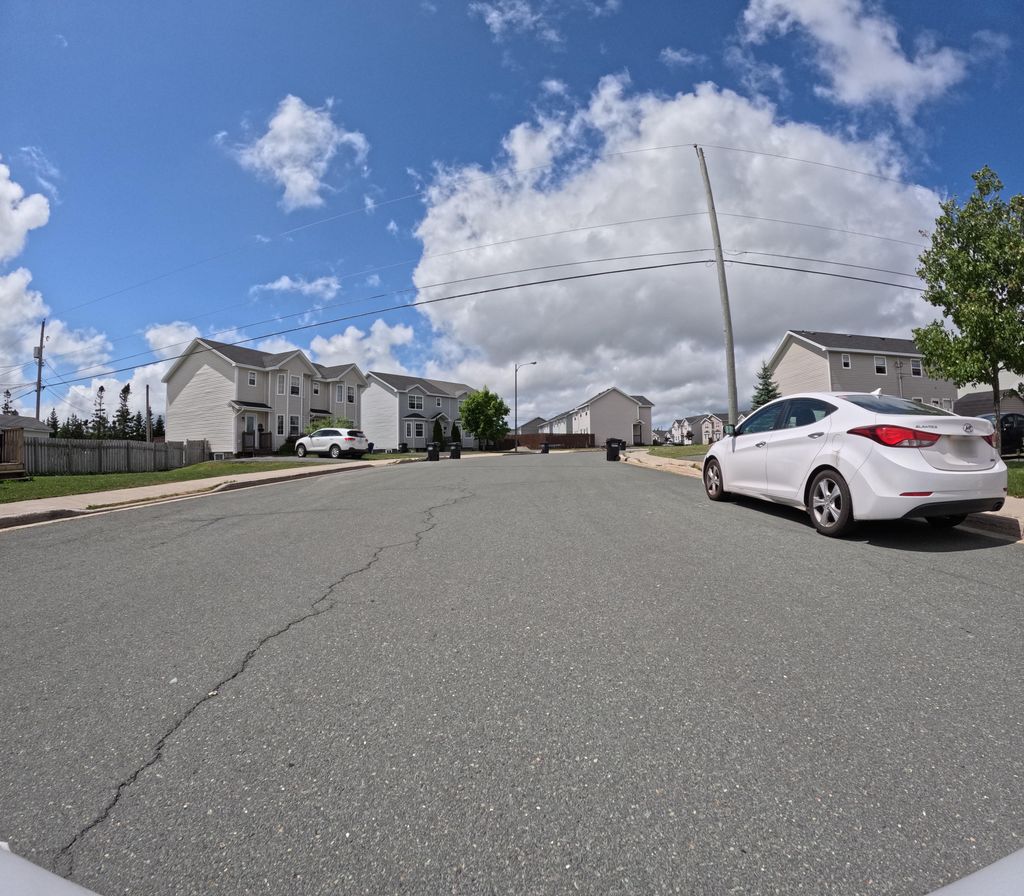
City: st_johns